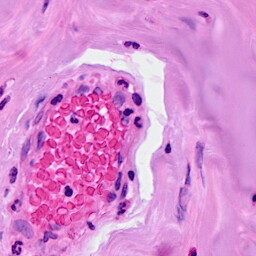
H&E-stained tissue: Breast